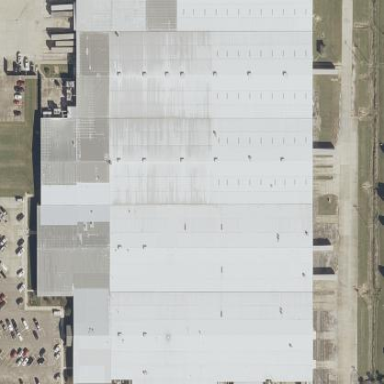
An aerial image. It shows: Industrial area featuring warehouse.